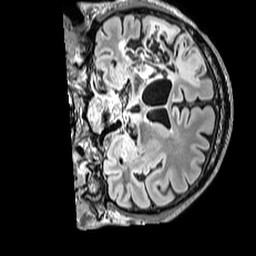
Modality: FLAIR
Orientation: coronal
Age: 60
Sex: male
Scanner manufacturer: siemens
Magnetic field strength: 3 T
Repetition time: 5 s
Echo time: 0.387 s